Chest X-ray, AP view. Patient: 27 years old, sex F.
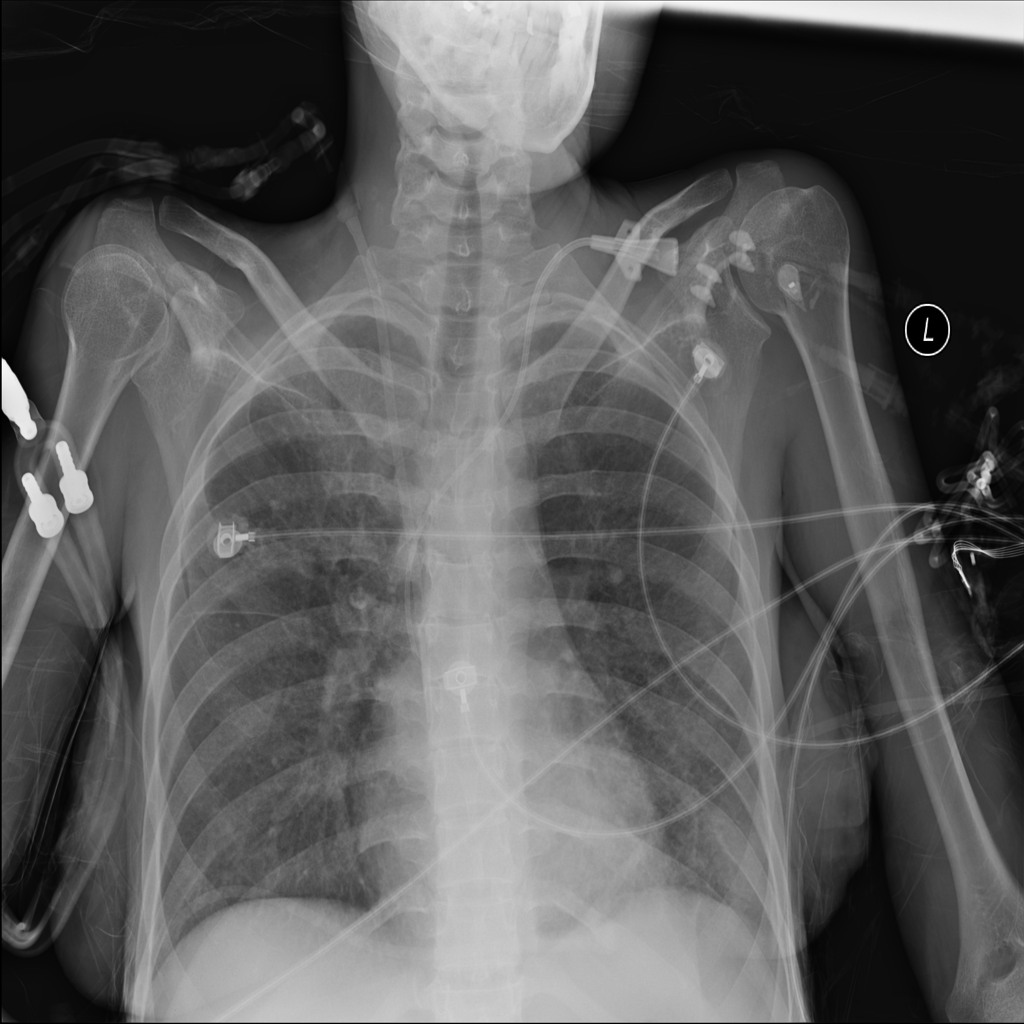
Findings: Infiltration, Nodule